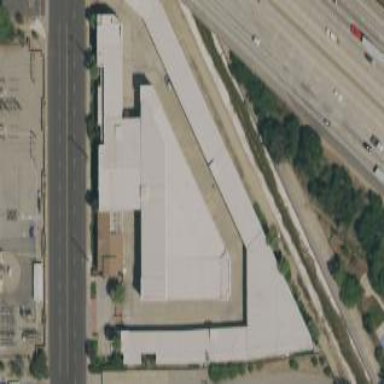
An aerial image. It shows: Warehouse.